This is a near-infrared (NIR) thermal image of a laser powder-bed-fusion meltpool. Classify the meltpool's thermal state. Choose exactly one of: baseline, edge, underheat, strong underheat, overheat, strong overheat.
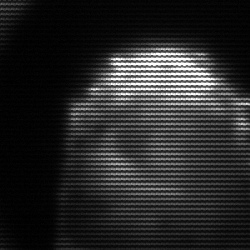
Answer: edge